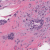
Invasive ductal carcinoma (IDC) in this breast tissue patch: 1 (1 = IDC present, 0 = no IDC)